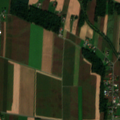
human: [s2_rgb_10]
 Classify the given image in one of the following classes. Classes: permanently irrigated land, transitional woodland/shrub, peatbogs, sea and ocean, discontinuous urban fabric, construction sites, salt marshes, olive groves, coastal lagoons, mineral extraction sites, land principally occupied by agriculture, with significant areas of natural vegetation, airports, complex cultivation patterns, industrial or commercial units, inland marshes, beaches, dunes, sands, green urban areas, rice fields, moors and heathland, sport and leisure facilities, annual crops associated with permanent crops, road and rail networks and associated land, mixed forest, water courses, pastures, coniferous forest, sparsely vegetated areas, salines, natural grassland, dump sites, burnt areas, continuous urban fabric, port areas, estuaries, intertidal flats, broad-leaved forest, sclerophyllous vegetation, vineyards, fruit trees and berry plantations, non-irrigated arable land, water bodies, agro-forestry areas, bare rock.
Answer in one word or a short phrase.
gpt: discontinuous urban fabric, non-irrigated arable land, land principally occupied by agriculture, with significant areas of natural vegetation